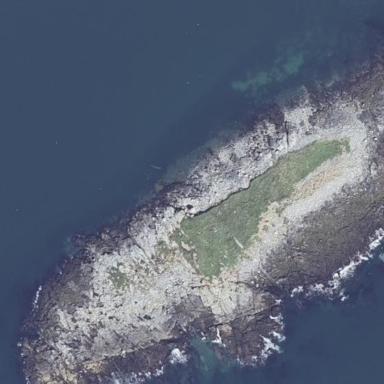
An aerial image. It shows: Island with natural coastline.